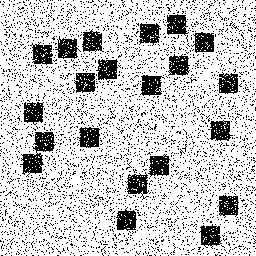
Squares: 21
Triangles: 0
Stars: 0
Total shapes: 21